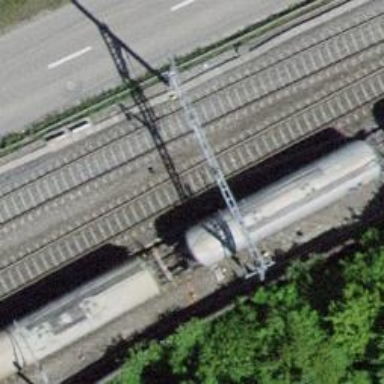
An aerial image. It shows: Railway switch.